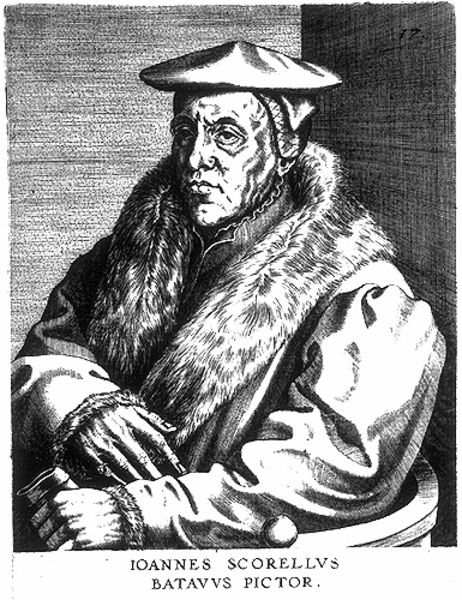
Titel: Bildnis des Jan van Scorel
Künstler: Hieronymus Cock
Institution: (Seriendruck)
Schlagwörter: hand, mann, schatten, weiß, sitzen, finger, geste, grau, handschuh, hut, licht, mund, nase, ohr, raum, schwarz, stirn, stuhl, zimmer, blick, tier, haube, alt, jacke, kappe, mütze, wand, arme, augen, falten, gesicht, johannes, kragen, mensch, pelz, ärmel, bildnis, herr, hände, portrait, porträt, rückenlehne, gewand, mantel, pose, sitzend, person, brustbild, kinn, lippen, puffärmel, renaissance, fell, kopfbedeckung, schrift, wangen, ecke, grafik, graphik, linien, beleuchtung, ernst, schmal, stuhllehne, maler, dreiviertelansicht, wange, name, wände, becher, belichtung, alter, lehnstuhl, druck, druckgraphik, druckgrafik, schraffur, schraffuren, radierung, stich, schwarzweiß, text, manschette, manschetten, posieren, schläfe, pelzkragen, halbprofil, wams, kupferstich, latein, lateinisch, reformation, innschrift, zobel, onkel, handschu, pictor, radierung kupferstich, druckstich, johannes scorellus, scorellus, niederlander, scorel, scorell